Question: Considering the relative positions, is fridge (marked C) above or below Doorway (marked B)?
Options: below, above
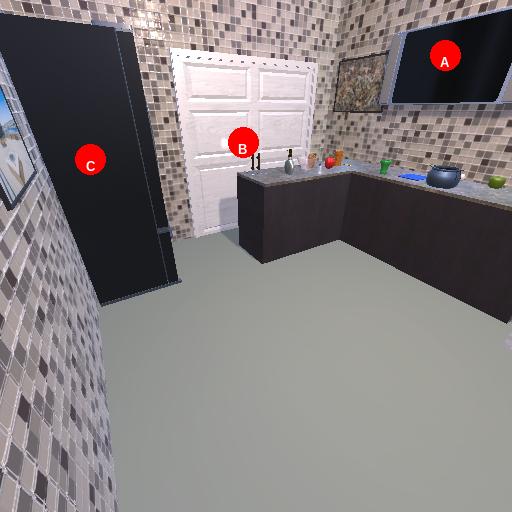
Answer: below